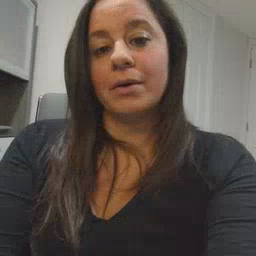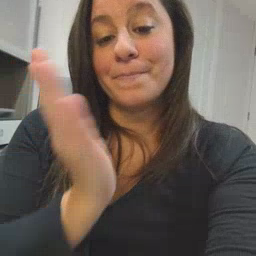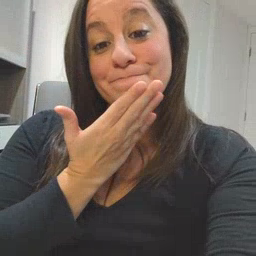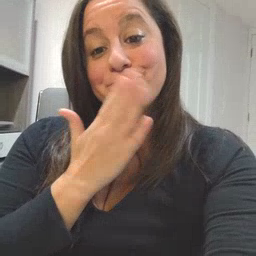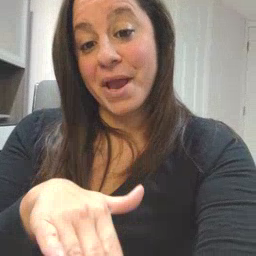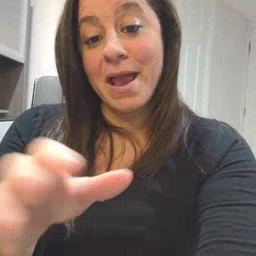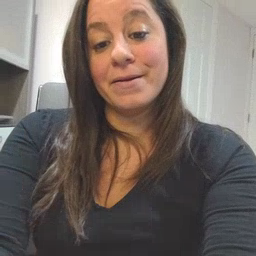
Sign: bad